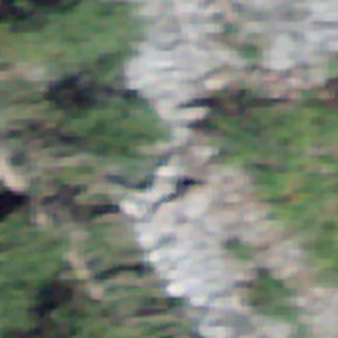
Label: other